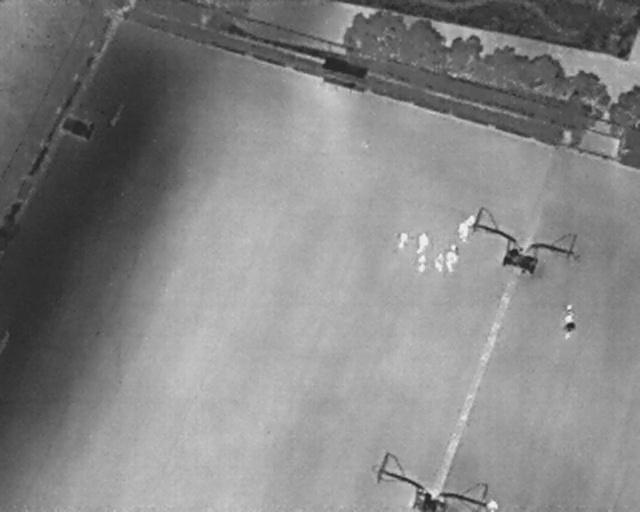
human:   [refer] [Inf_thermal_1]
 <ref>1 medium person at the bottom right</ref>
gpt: <box>[[75, 97, 78, 99, 2]]</box>